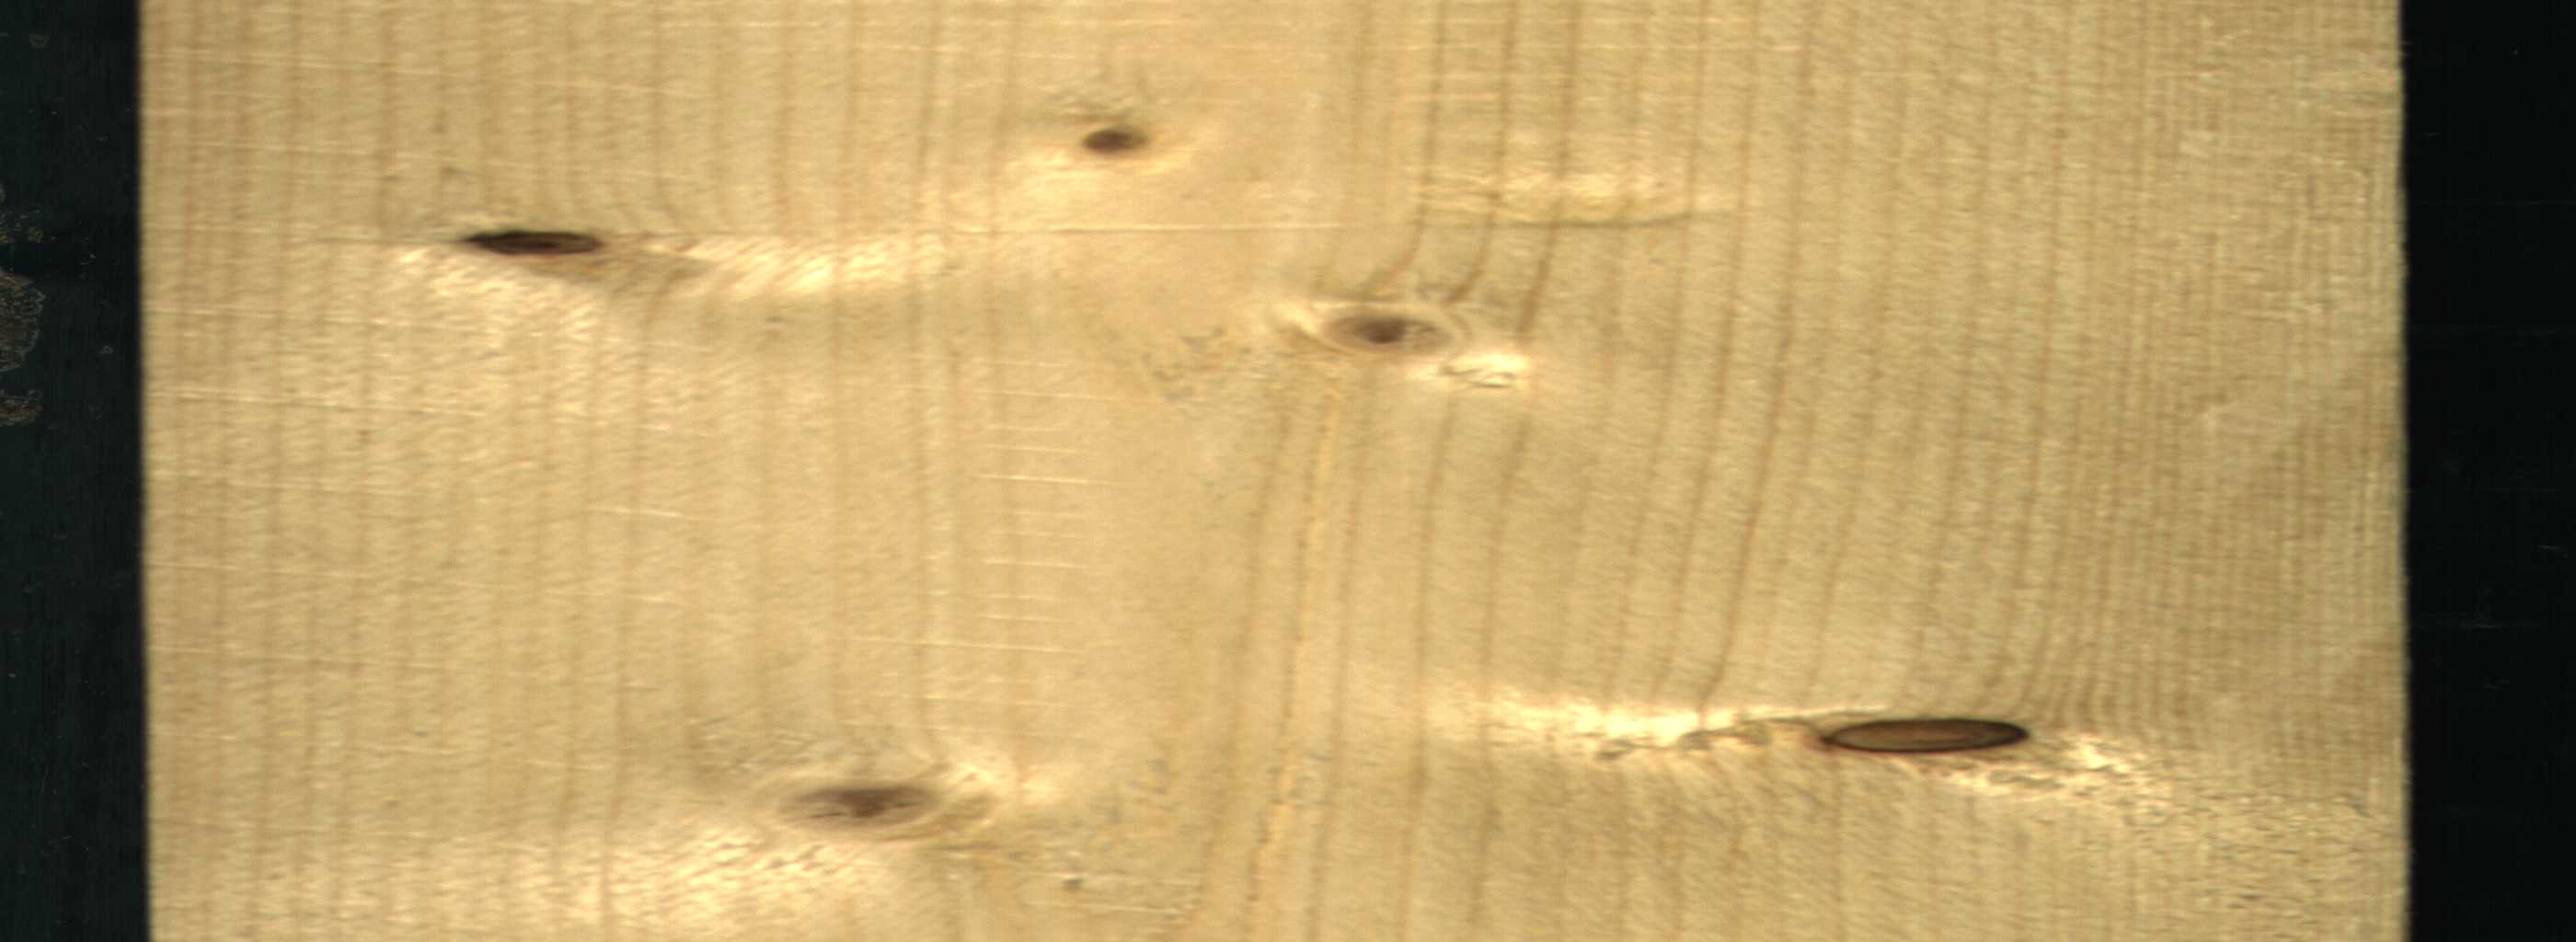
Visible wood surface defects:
Dead_Knot
Dead_Knot
Live_Knot
Live_Knot
Live_Knot